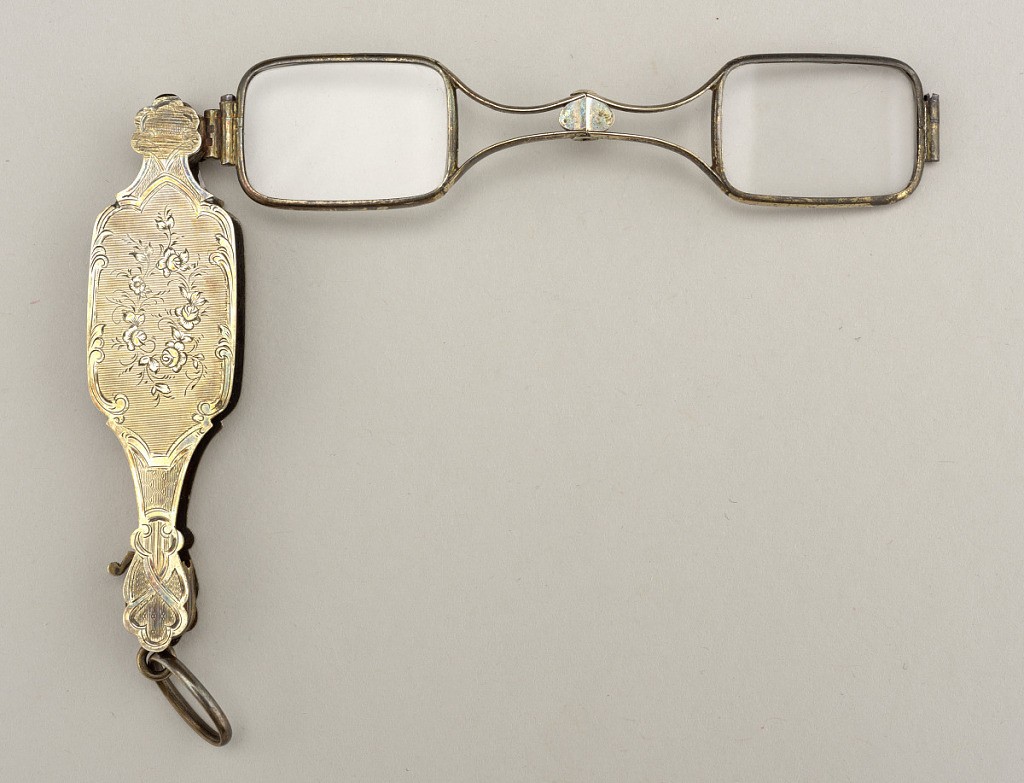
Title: Lorgnette
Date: mid-19th century
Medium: Gold, glass
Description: Lorgnette engraved, with case, has a catch which releases framed rectangular lenses with slight magnifying power on spring hinge.